【题型】解答题　【知识点】向量　【难度】hard
如图所示，$AD$是$\triangle ABC$的一条中线，点$O$满足$\overrightarrow{AO}=2\overrightarrow{OD}$，过点$O$的直线分别与射线$AB$、$AC$交于$M$、$N$两点。

(1) 请用$\overrightarrow{AB}$、$\overrightarrow{AC}$表示$\overrightarrow{AD}$和$\overrightarrow{AO}$；

(2) 设$\overrightarrow{AM}=m\overrightarrow{AB}$，$\overrightarrow{AN}=n\overrightarrow{AC}$（$m>0,n>0$），求$\dfrac{1}{m}+\dfrac{1}{n}$的值；

(3) 如果$\triangle ABC$是边长为$3$的等边三角形，求$\overrightarrow{OM}^2+\overrightarrow{ON}^2$的取值范围。
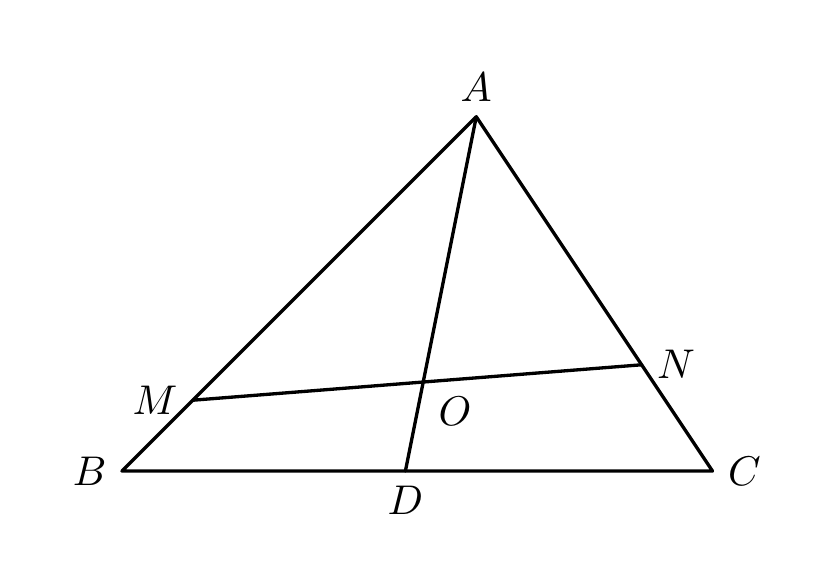
【解答】
【答案】
(1) $\overrightarrow{AD} = \dfrac{1}{2}\overrightarrow{AB} + \dfrac{1}{2}\overrightarrow{AC}$，$\overrightarrow{AO} = \dfrac{1}{3}\overrightarrow{AB} + \dfrac{1}{3}\overrightarrow{AC}$\\
(2) $3$\\
(3) $[2, +\infty)$

【分析】
（1）利用平面向量的线性运算可得出$\overrightarrow{AD}$、$\overrightarrow{AO}$关于$\{\overrightarrow{AB},\overrightarrow{AC}\}$的表达式；\\
（2）由$M$、$O$、$N$三点共线可设$\overrightarrow{MO} = \lambda\overrightarrow{ON}$，根据向量线性运算求出$m$、$n$，即可求解；\\
（3）由余弦定理可求出$OM^2$、$ON^2$，计算$\overrightarrow{OM}^2 + \overrightarrow{ON}^2$，利用基本不等式求最值即可。

【解析】
（1）因为$D$是$BC$中点，$\overrightarrow{AD} = \overrightarrow{AB} + \overrightarrow{BD} = \overrightarrow{AB} + \dfrac{1}{2}\overrightarrow{BC} = \overrightarrow{AB} + \dfrac{1}{2}(\overrightarrow{AC} - \overrightarrow{AB}) = \dfrac{1}{2}\overrightarrow{AB} + \dfrac{1}{2}\overrightarrow{AC}$，
因为$\overrightarrow{AO} = 2\overrightarrow{OD}$，则$\overrightarrow{AO} = \dfrac{2}{3}\overrightarrow{AD} = \dfrac{2}{3} \times \dfrac{1}{2}(\overrightarrow{AB} + \overrightarrow{AC}) = \dfrac{1}{3}\overrightarrow{AB} + \dfrac{1}{3}\overrightarrow{AC}$。

（2）因为$M$、$O$、$N$三点共线，故存在实数$\lambda$，使得$\overrightarrow{MO} = \lambda\overrightarrow{ON}$，
即$\overrightarrow{AO} - \overrightarrow{AM} = \lambda(\overrightarrow{AN} - \overrightarrow{AO})$，整理得$\overrightarrow{AO} = \dfrac{1}{1 + \lambda}\overrightarrow{AM} + \dfrac{\lambda}{1 + \lambda}\overrightarrow{AN} = \dfrac{m}{1 + \lambda}\overrightarrow{AB} + \dfrac{n\lambda}{1 + \lambda}\overrightarrow{AC}$，
由（1）知$\overrightarrow{AD} = \dfrac{1}{2}\overrightarrow{AB} + \dfrac{1}{2}\overrightarrow{AC}$，$\overrightarrow{AO} = \dfrac{1}{3}\overrightarrow{AB} + \dfrac{1}{3}\overrightarrow{AC}$，
根据平面向量基本定理$\begin{cases}\dfrac{m}{1 + \lambda} = \dfrac{1}{3} \\ \dfrac{n\lambda}{1 + \lambda} = \dfrac{1}{3}\end{cases}$，则$\dfrac{1}{m} + \dfrac{1}{n} = \dfrac{3}{1 + \lambda} + \dfrac{3\lambda}{1 + \lambda} = 3$。

（3）因为$\triangle ABC$是边长为3的等边三角形，故$AM = 3m$，$AO = \sqrt{3}$，
在$\triangle AOM$中，由余弦定理，
$OM^2 = AM^2 + AO^2 - 2 \times AM \times AO \times \cos30^\circ = 9m^2 + 3 - 2 \times 3m \times \sqrt{3} \times \dfrac{\sqrt{3}}{2} = 9\left(m^2 - m + \dfrac{1}{3}\right)$，
在$\triangle AON$中，同法可得$ON^2 = 9\left(n^2 - n + \dfrac{1}{3}\right)$，

故$\overrightarrow{OM}^2 + \overrightarrow{ON}^2 = 9\left(m^2 + n^2 - m - n + \dfrac{2}{3}\right) = 9\left[(m + n)^2 - (m + n) - 2mn + \dfrac{2}{3}\right]$，
由（2）知$\dfrac{1}{m} + \dfrac{1}{n} = 3$，得$mn = \dfrac{m + n}{3}$，

故$\overrightarrow{OM}^2 + \overrightarrow{ON}^2 = 9\left[(m + n)^2 - (m + n) - \dfrac{2}{3}(m + n) + \dfrac{2}{3}\right] = 9\left[\left(m + n - \dfrac{5}{6}\right)^2 - \dfrac{1}{36}\right]$，
由基本不等式，$\dfrac{m + n}{3} = mn \leq \left(\dfrac{m + n}{2}\right)^2$，$m + n \geq \dfrac{4}{3}$，

当且仅当$m + n = \dfrac{4}{3}$，即$m = n = \dfrac{2}{3}$时，$\overrightarrow{OM}^2 + \overrightarrow{ON}^2$取最小值$2$，
故$\overrightarrow{OM}^2 + \overrightarrow{ON}^2$的取值范围是$[2, +\infty)$。